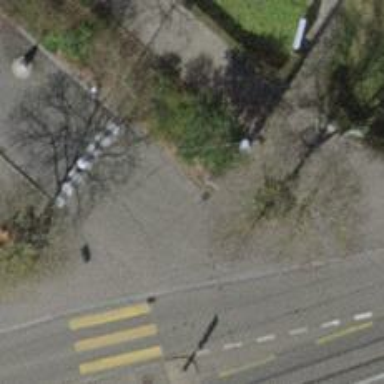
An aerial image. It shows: Unmarked crossing with traffic calming table.